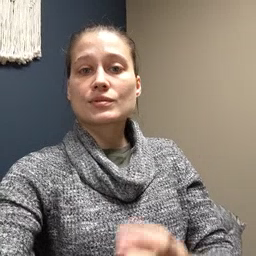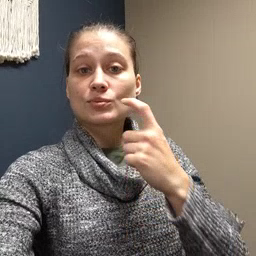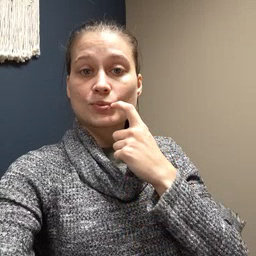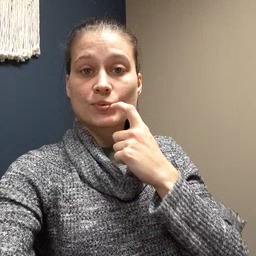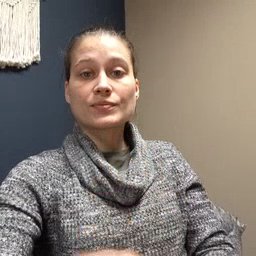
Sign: tooth